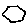
Label: hexagon